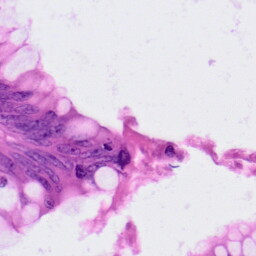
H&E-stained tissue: Colon